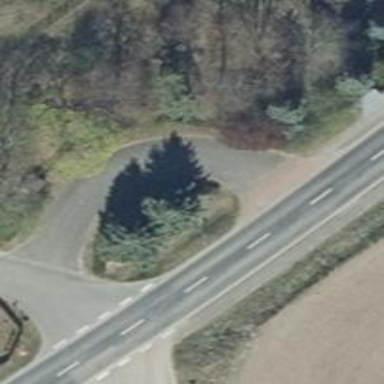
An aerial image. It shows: Deciduous tree with broadleaved leaves.